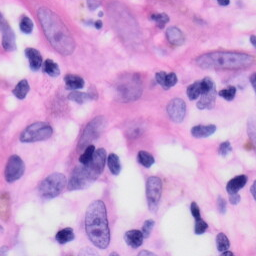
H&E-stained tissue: Skin